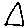
Label: triangle